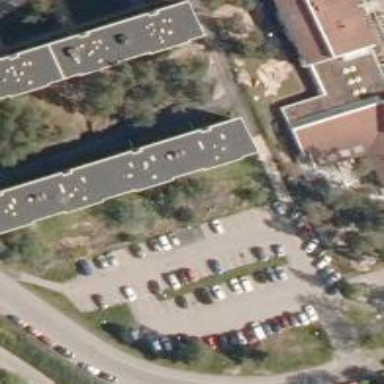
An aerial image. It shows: Flat-roofed apartment building with tar paper roofing.